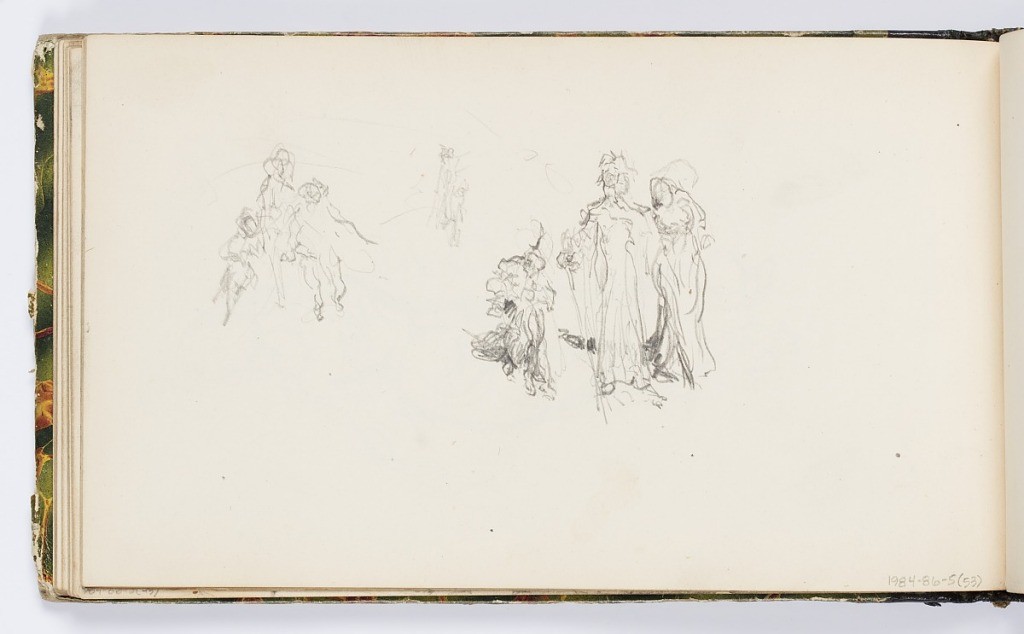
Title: Sketchbook Page: Figural Groups
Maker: Kenyon Cox, American, 1856–1919
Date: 1875
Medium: Graphite on paper
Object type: Sketchbook folio
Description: Small sketches of two groups of three figures each.  Adittional figure sketch between them, center.